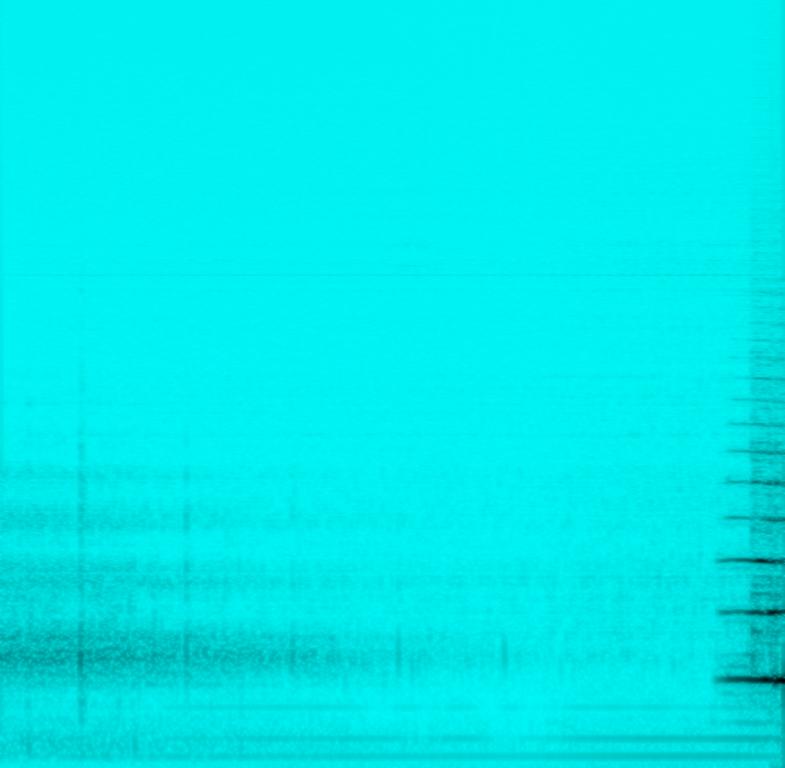
The low quality recording features a short snippet of echoing effect at the beginning, after which there is a theremin swell. It sounds suspenseful, intense and the recording is noisy and in mono.